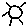
Label: sun